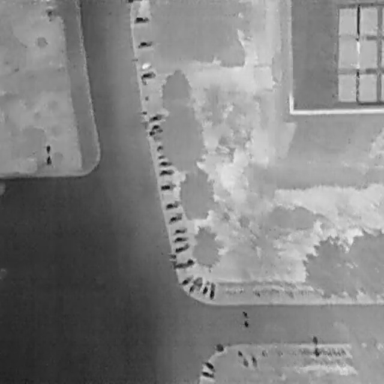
There are 17 Bicycles in the infrared image.